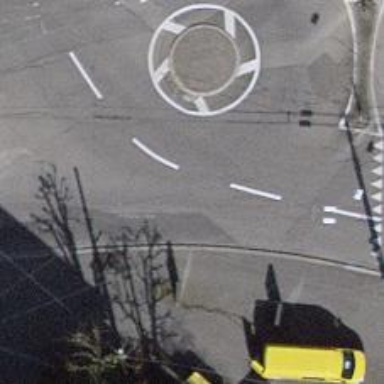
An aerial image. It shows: Tertiary road with asphalt surface leading to roundabout. The road has trolley wires installed.